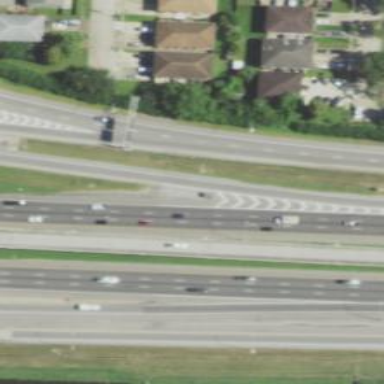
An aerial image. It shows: Motorway junction.